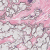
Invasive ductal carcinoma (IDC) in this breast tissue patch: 0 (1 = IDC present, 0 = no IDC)